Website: apple
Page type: address-validator
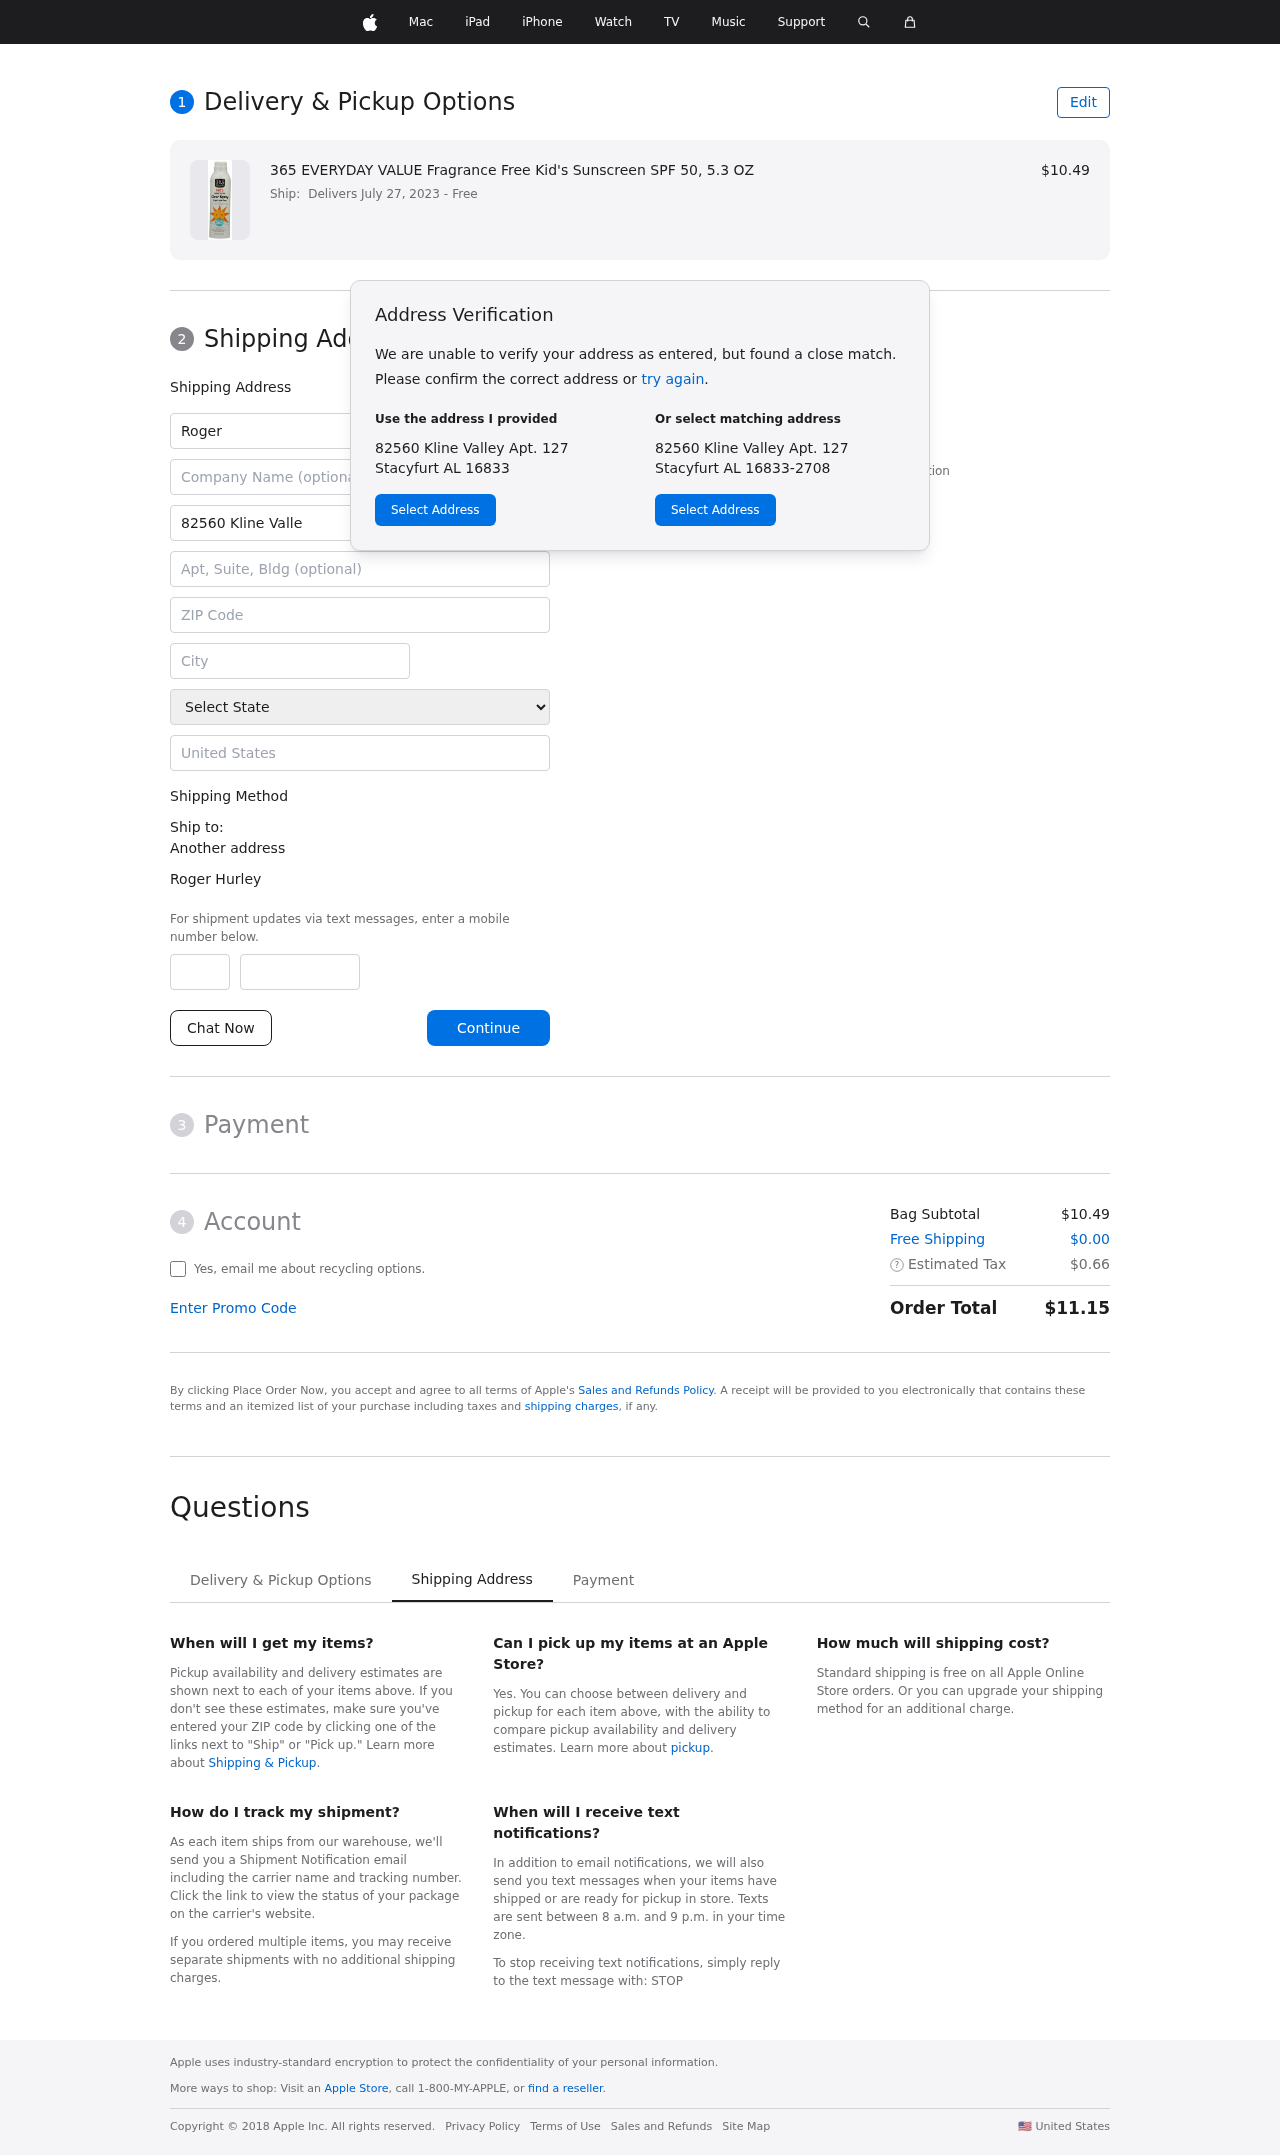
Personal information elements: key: PII_CITY
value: Stacyfurt
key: PII_COUNTRY
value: United States
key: PII_FIRSTNAME
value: Roger
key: PII_FULLNAME
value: Roger Hurley
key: PII_LASTNAME
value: Hurley
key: PII_PHONE_AREA
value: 477
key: PII_PHONE_SUFFIX
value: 4160
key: PII_POSTCODE
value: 16833
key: PII_STATE
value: Alabama
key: PII_STREET
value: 82560 Kline Valley Apt. 127
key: PII_STREET2
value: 74195 Stevens Bypass Apt. 306
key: PII_CITY_STATE_ZIP
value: Stacyfurt AL 16833
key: PII_STATE_ABBR
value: AL
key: PII_POSTCODE_FULL
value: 16833
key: PII_POSTCODE_NUMERIC
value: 16833
Product elements: key: PRODUCT1_NAME
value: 365 EVERYDAY VALUE Fragrance Free Kid's Sunscreen SPF 50, 5.3 OZ
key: PRODUCT1_PRICE
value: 10.49
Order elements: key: ORDER_DELIVERY_DATE
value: Delivers July 27, 2023
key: ORDER_SUBTOTAL
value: $10.49
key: ORDER_SHIPPING_COST
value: $0.00
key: ORDER_TAX
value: $0.66
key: ORDER_TOTAL
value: $11.15